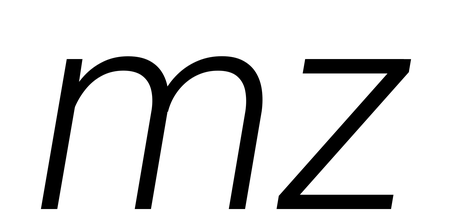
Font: Roboto-Italic_Light_Italic